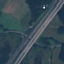
Land use / land cover class: Highway